Field crop: maize
Growth stage: 2
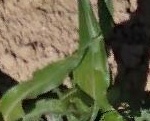
Species: maize